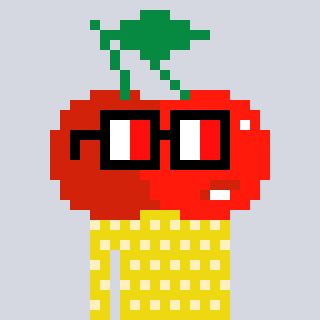
a pixel art character with square glasses with black frames and red eyes, a cherry-shaped head and a yellow-colored body on a cool background